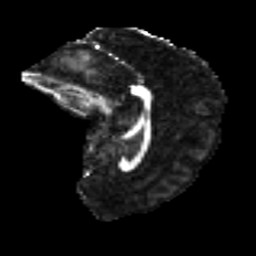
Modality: FA
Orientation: sagittal
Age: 42
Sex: female
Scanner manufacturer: ge
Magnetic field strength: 3 T
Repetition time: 7.8 s
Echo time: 0.0606 s